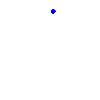
Particle: pion